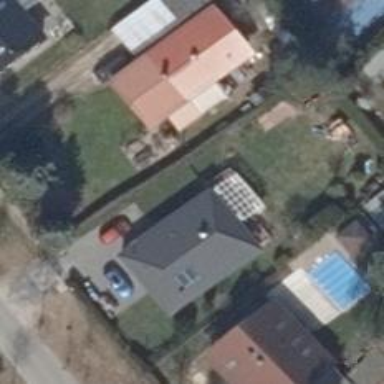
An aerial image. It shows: House with hipped roof in grey color. The roof is oriented along the building structure.